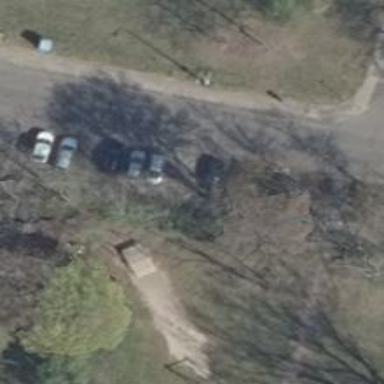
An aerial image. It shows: Residential road with paved surface and sidewalk on the left.